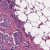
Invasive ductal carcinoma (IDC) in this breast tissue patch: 1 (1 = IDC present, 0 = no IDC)